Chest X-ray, AP view. Patient: 70 years old, sex M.
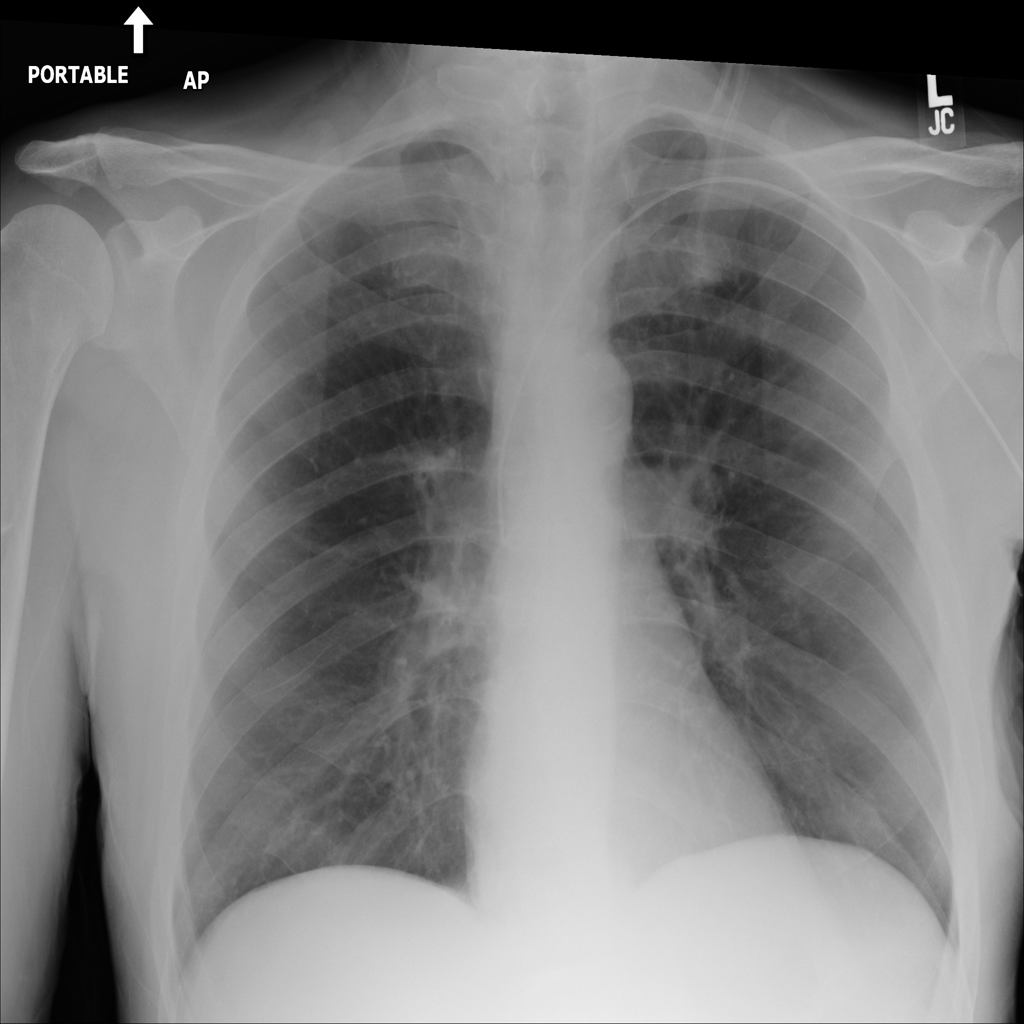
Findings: No Finding